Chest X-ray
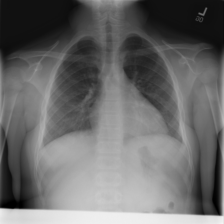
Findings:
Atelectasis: negative
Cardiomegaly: negative
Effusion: negative
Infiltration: negative
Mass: negative
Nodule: negative
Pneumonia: negative
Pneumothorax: negative
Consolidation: negative
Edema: negative
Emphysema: negative
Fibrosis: negative
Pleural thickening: negative
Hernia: negative